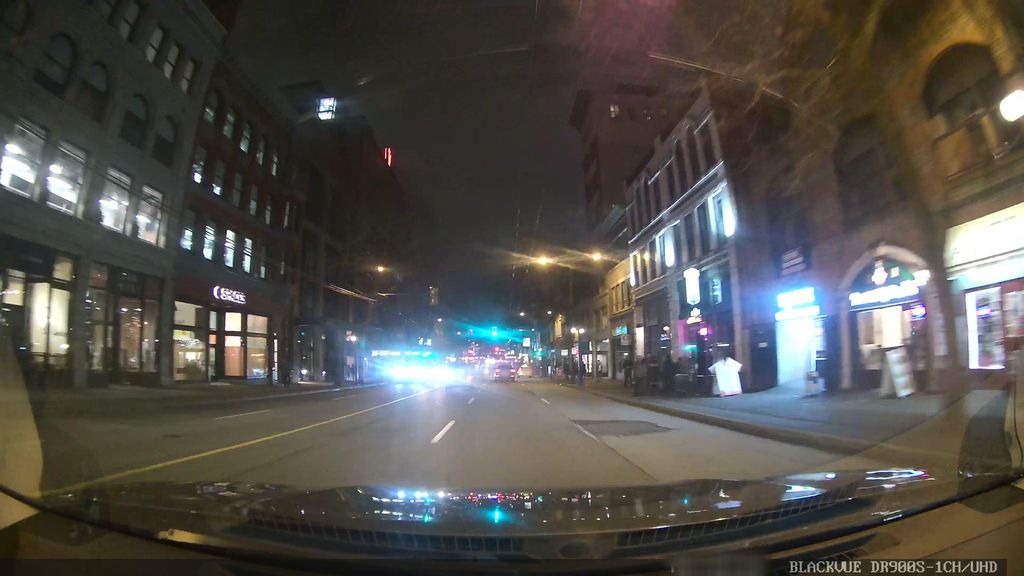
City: vancouver